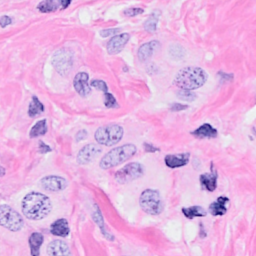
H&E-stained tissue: Breast